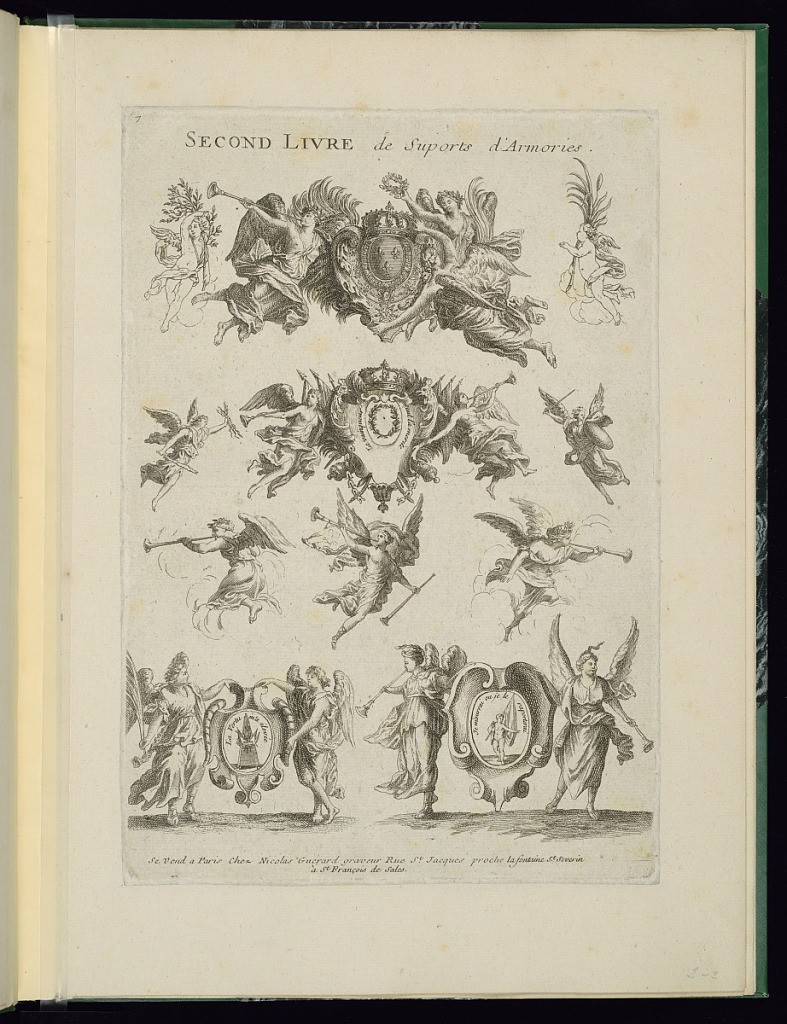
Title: Title Page: Heraldic Achievement Designs
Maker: Nicolas Guérard, French, ca.1648 – 1719
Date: late 17th–early 18th century
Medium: Etching on laid paper
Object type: Print
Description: Title page and four designs for heraldic achievements with devices in the shield with winged angels as supports. The heraldic achievement in the upper center has the French coat of arms in the shield, with the three fleurs-de-lys, royal crown, cross of the Saint-Esprit, and three angels as supports. Seven winged angles and putti in between the achievements. The plate is titled, numbered, and signed.